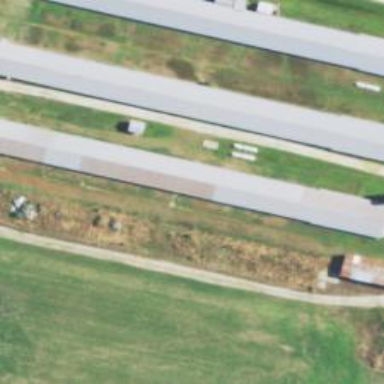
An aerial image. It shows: Farm auxiliary building.